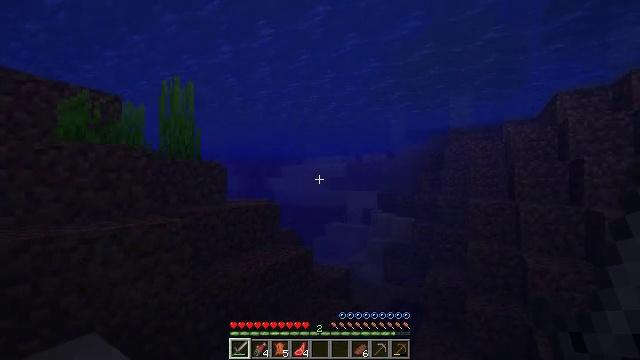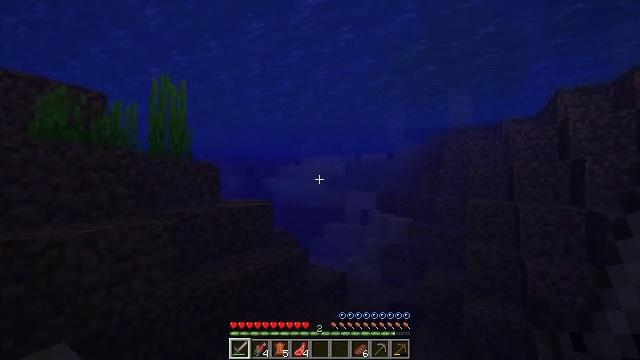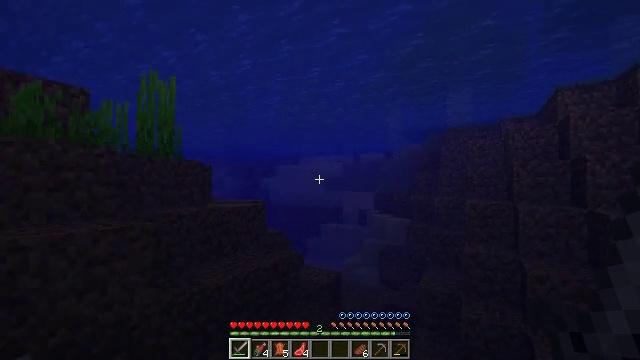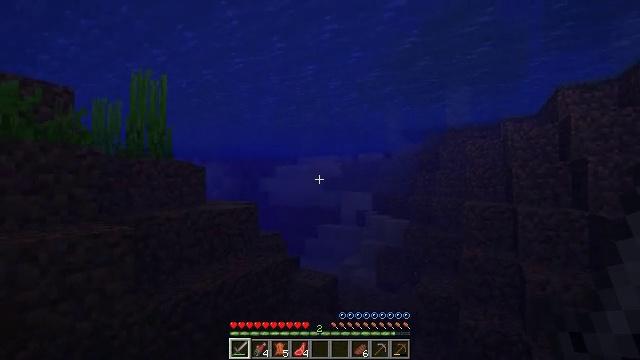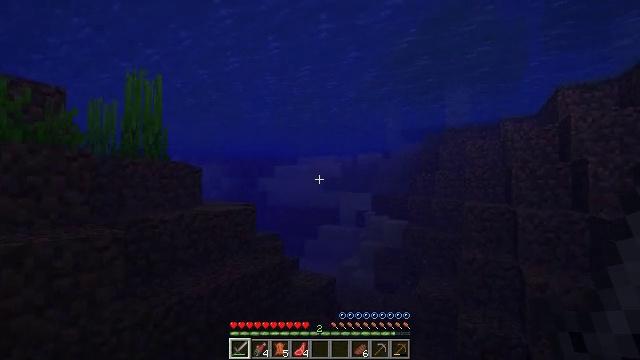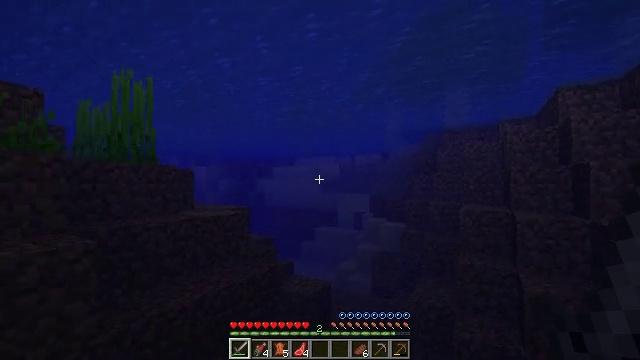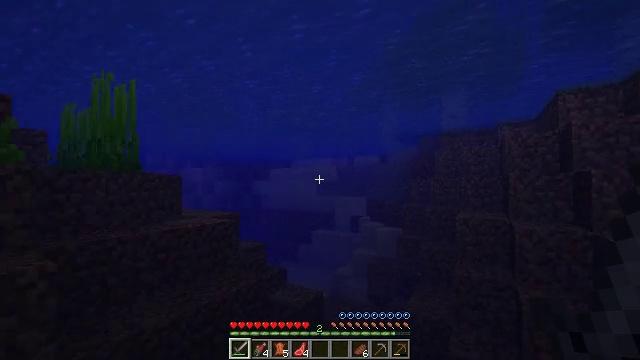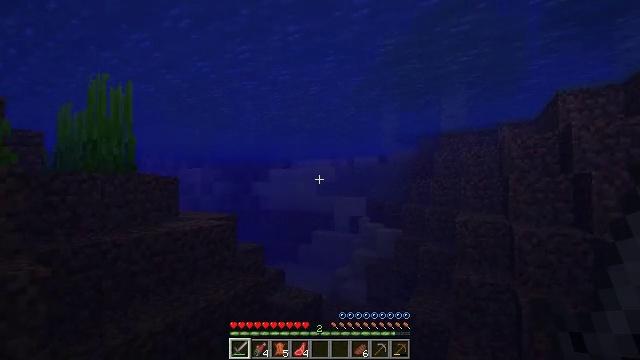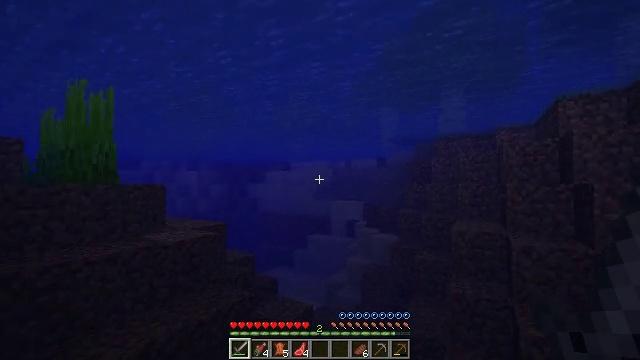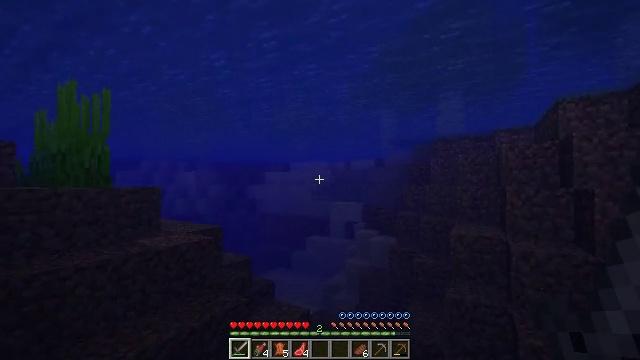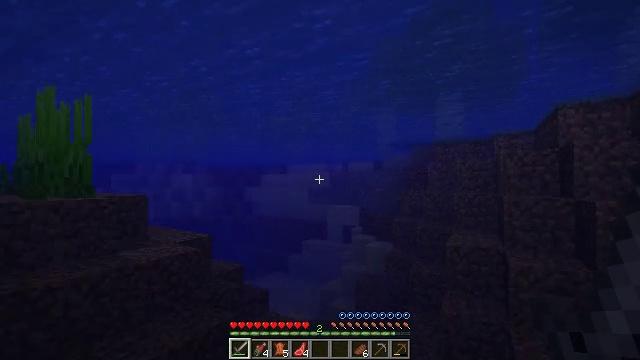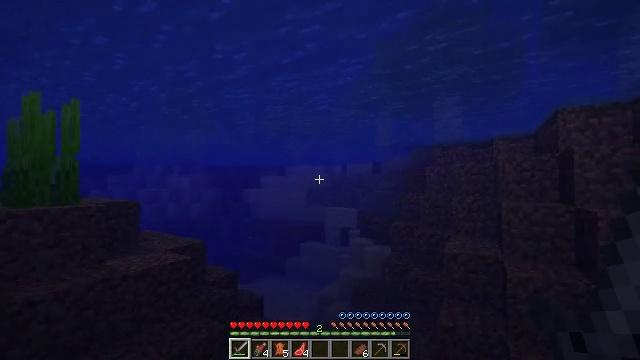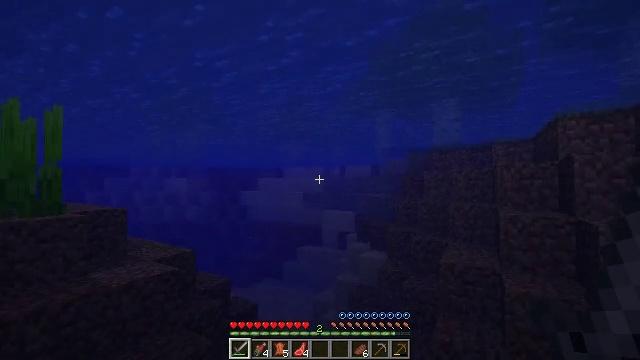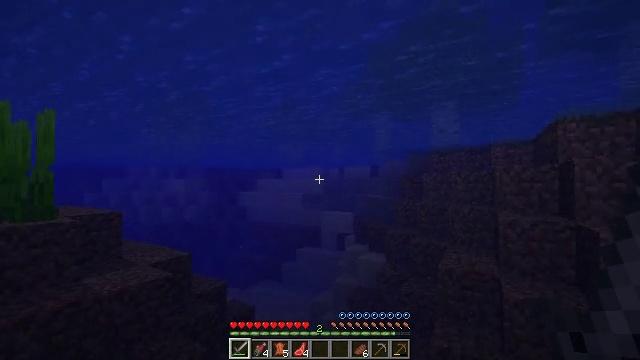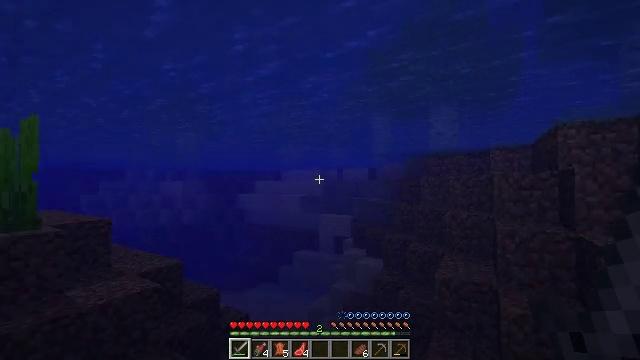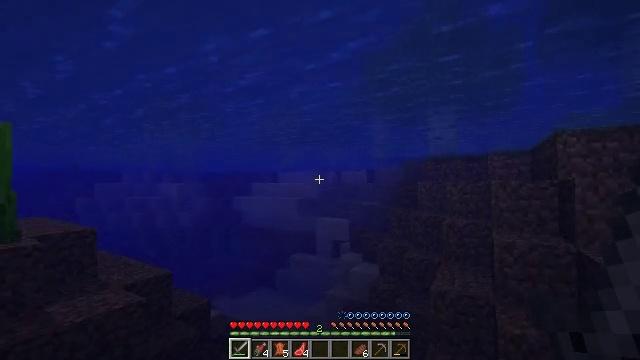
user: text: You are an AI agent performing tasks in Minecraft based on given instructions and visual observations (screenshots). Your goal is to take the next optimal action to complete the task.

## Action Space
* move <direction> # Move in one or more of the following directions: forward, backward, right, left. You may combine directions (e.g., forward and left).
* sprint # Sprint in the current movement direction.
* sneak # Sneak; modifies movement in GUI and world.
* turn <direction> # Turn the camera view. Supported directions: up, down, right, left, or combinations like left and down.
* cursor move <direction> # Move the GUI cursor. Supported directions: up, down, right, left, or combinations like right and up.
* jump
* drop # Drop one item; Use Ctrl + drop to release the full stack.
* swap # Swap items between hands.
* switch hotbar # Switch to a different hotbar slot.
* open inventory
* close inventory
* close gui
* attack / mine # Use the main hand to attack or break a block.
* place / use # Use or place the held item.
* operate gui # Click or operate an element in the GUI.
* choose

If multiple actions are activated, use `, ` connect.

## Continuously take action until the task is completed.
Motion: motion action
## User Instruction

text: Hunt a salmon.
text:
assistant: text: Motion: move forward and move right
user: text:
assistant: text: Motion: move forward and move right
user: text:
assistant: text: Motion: move forward and move right, jump
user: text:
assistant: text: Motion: move forward and move right, jump
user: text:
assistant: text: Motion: move forward and move right, jump
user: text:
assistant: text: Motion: move forward and move right, jump
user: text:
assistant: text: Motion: move forward and move right, jump
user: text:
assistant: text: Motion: move forward and move right, jump
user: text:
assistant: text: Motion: move forward and move right, jump
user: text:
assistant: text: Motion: move forward and move right, jump
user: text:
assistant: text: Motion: move forward and move right, jump
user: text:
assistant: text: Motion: move forward and move right, jump
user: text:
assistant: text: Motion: move forward and move right, jump
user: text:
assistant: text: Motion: move forward and move right, jump
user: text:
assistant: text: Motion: move forward and move right, jump
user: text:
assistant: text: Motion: move forward and move right, jump
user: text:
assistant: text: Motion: move forward and move right, jump
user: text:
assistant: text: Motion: move forward and move right, jump
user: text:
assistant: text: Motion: move forward and move right, jump
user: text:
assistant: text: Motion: move forward and move right, jump
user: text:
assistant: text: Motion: move forward and move right, jump
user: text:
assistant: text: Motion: move forward and move right, jump
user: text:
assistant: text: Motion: move forward and move right, jump
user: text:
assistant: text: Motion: move forward and move right, jump
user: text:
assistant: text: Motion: move forward and move right, jump
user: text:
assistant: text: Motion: move forward and move right, jump
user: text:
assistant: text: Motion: move forward and move right, jump
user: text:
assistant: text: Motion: move forward and move right, jump
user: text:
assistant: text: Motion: move forward and move right, jump
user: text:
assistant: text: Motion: move forward and move right, jump